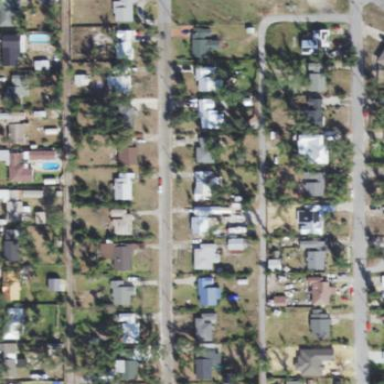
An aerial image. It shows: Single-family residential area.